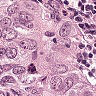
Metastatic tissue present: yes